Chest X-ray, PA view. Patient: 32 years old, sex M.
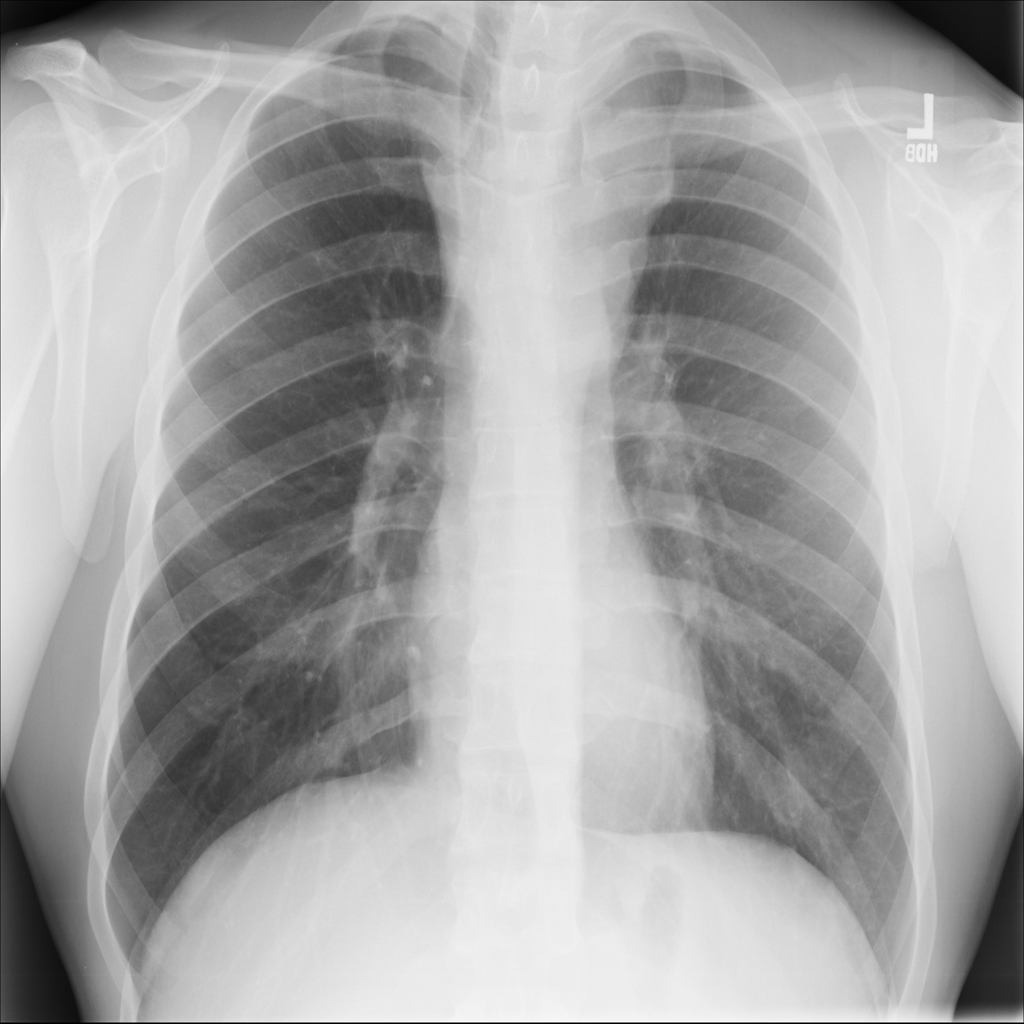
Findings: No Finding